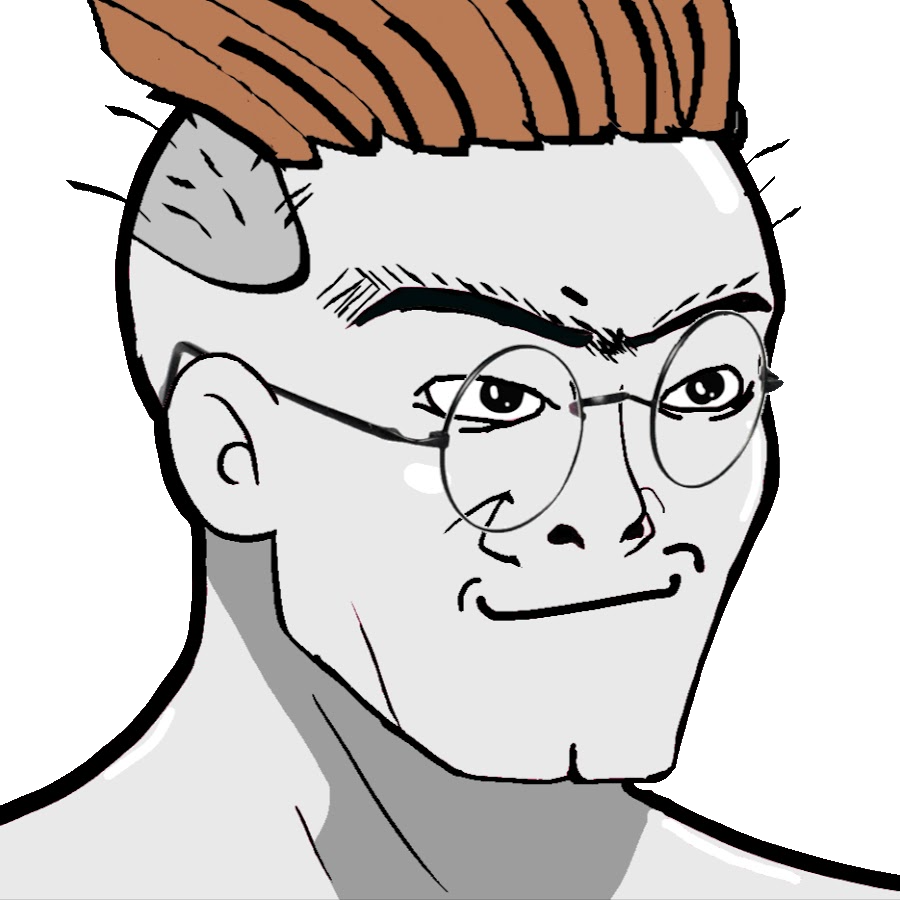
Label: 5_Zoomer